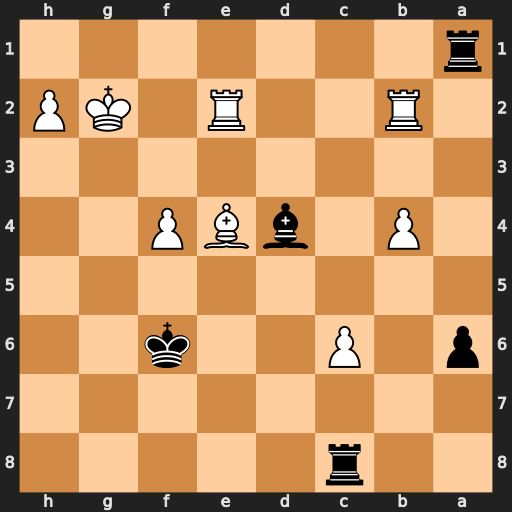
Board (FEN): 2r5/8/p1P2k2/8/1P1bBP2/8/1R2R1KP/r7
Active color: b
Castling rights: -
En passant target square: -
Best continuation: Rg8+ Kf3 Ra3+ Bd3 Bxb2